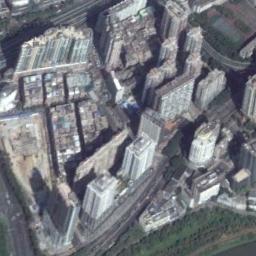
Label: commercial_area